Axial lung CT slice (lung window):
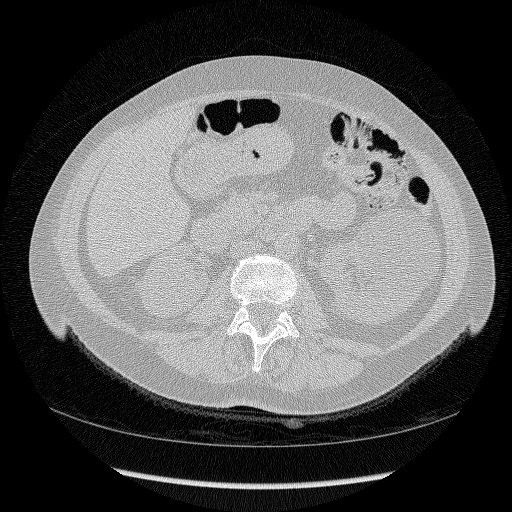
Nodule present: no